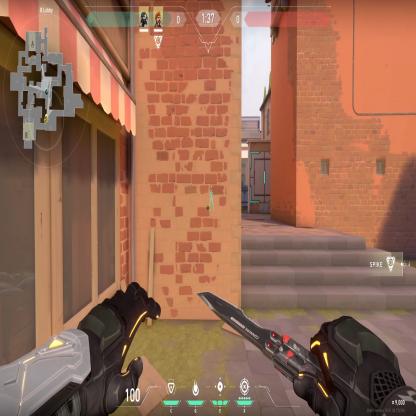
Label: teammate